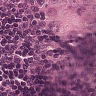
Metastatic tissue present: yes